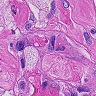
Metastatic tissue present: yes